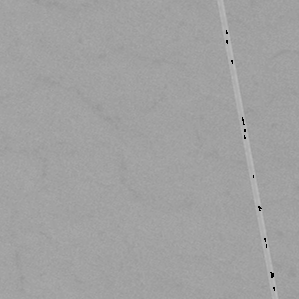
Label: frost